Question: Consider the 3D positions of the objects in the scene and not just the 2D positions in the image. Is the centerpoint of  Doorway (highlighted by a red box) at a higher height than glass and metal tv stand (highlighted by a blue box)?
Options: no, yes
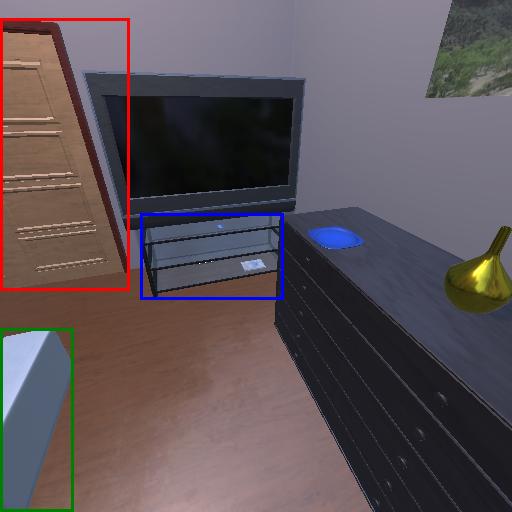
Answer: no